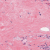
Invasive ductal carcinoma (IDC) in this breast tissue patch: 0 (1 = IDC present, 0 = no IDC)